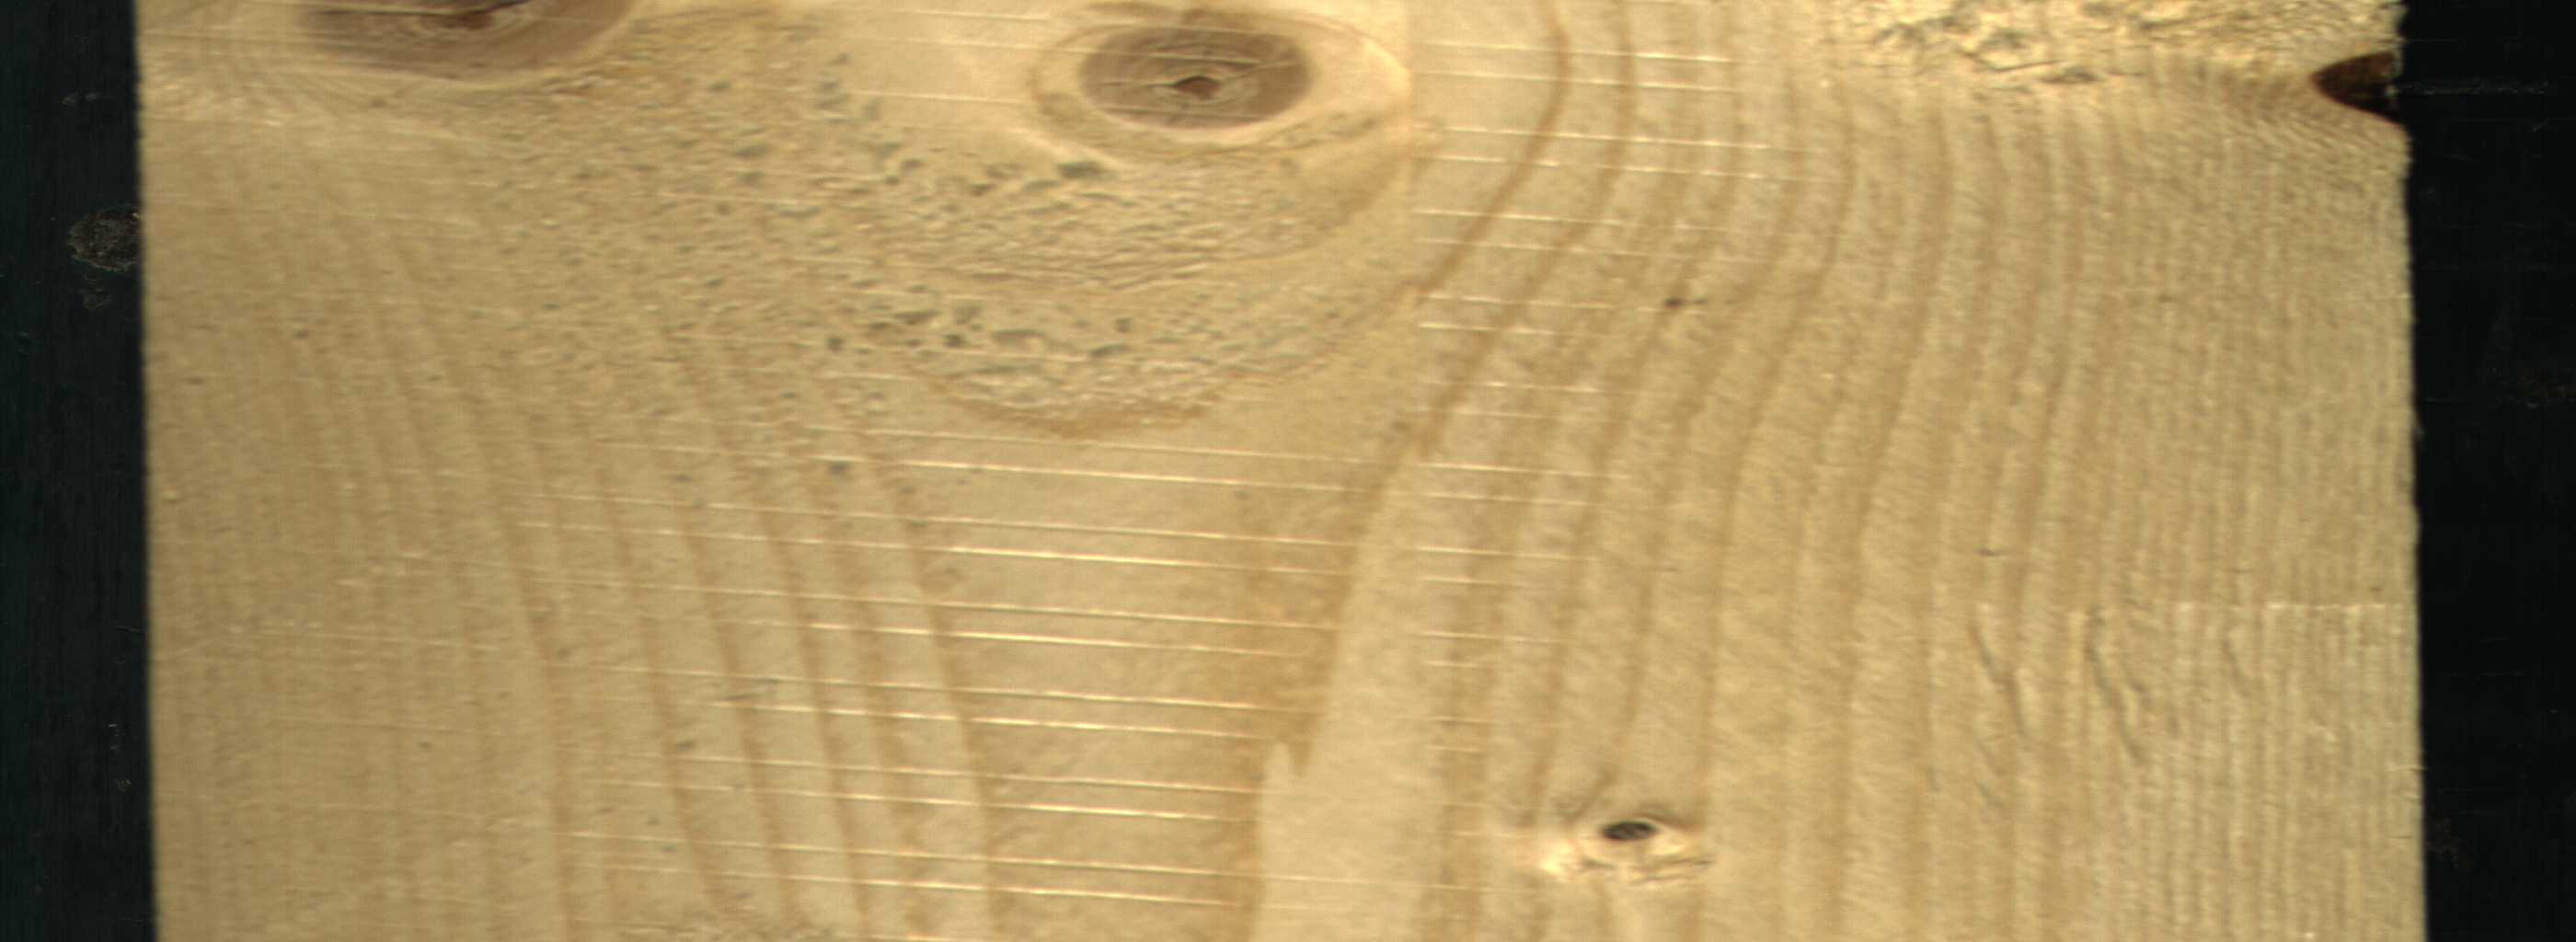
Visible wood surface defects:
knot_with_crack
Knot_missing
Dead_Knot
Live_Knot